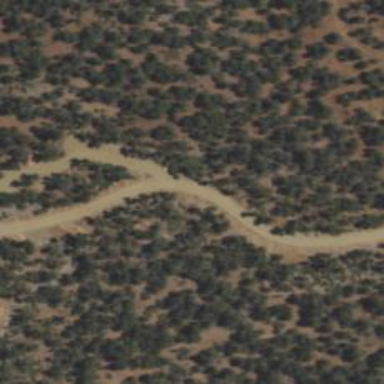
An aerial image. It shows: Driveway leading to service road.